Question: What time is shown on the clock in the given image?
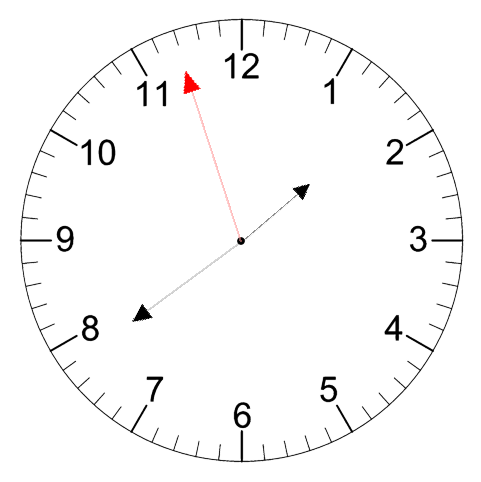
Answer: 01:38:57